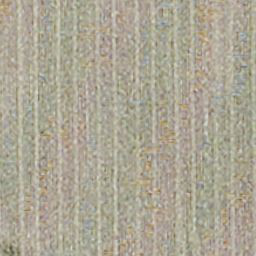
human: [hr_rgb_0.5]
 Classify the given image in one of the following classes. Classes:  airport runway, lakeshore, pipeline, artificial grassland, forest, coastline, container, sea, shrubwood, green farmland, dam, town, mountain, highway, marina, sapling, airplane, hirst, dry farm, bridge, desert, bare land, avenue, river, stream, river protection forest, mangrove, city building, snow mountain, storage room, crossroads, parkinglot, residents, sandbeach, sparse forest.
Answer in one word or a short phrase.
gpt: dry farm